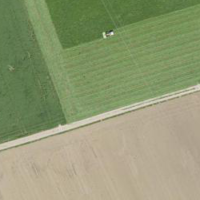
EUNIS habitat code: 52
Species observed at this site:
Cirsium arvense